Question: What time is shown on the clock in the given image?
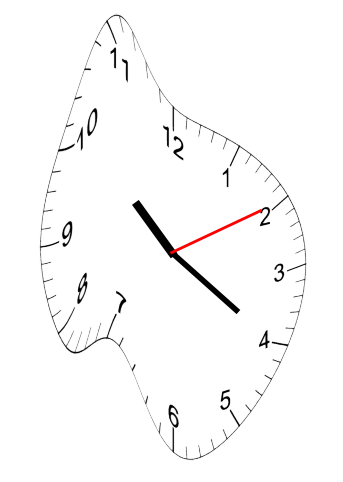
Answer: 10:20:10